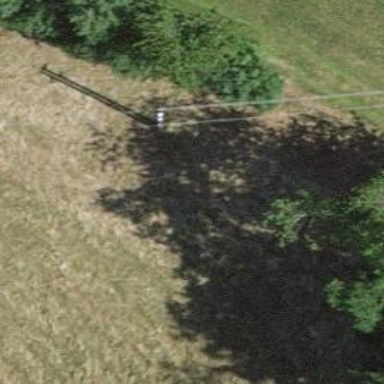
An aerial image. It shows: Utility pole in the area.